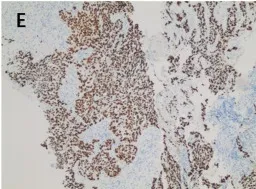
Ki-67.
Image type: pathology (immunostaining)